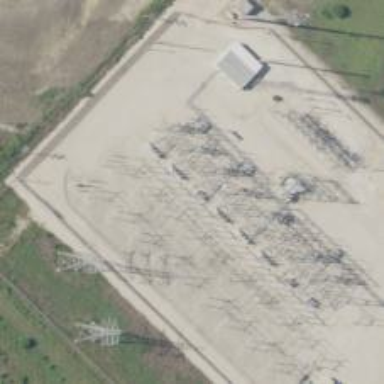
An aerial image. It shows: Switch for power supply.